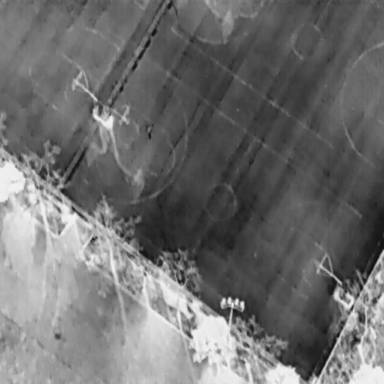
There is a Person in the infrared image.